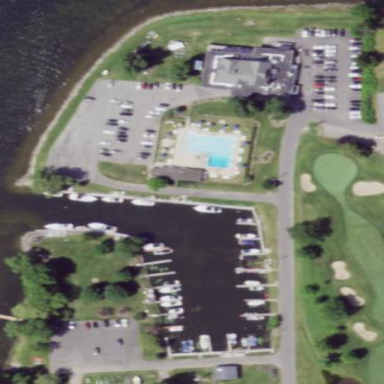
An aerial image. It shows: Marina on leisure land.